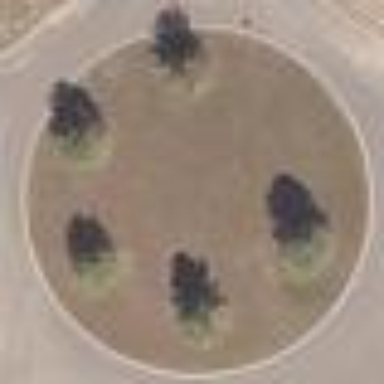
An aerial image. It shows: Roundabout on residential road.